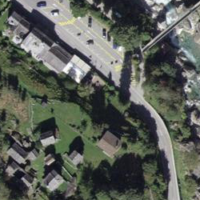
EUNIS habitat code: 47
Species observed at this site:
Phoenicurus ochruros
Sylvia atricapilla
Fringilla coelebs
Impatiens balfourii
Corvus corax
Parus major
Turdus merula